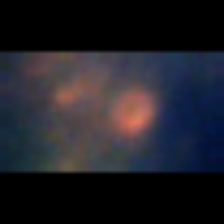
Taxon: Chaetoceros
Group: Diatoms